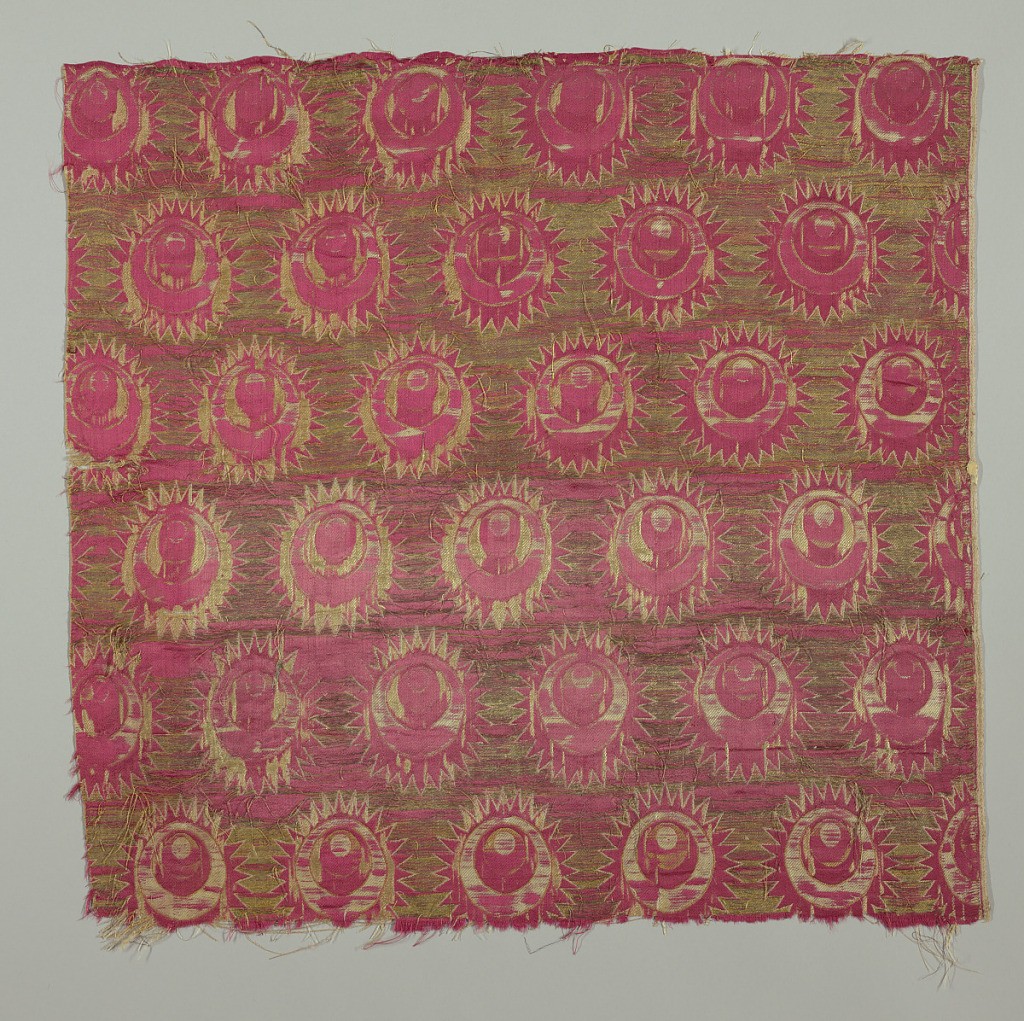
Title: Fragment
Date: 16th century
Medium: Medium; silk, metallic thread Technique: woven
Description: Saw tooth-edged discs with crescent and ball motif on a silver ground.